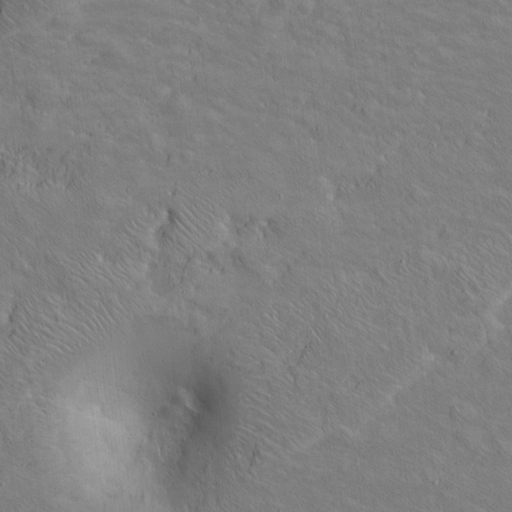
Objects detected: cone, cone